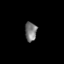
Tissue: prostate
Cell type: Epithelial cells
Senescence score: 0.3203
Nuclear area (px): 220
Mean DAPI intensity: 121.632